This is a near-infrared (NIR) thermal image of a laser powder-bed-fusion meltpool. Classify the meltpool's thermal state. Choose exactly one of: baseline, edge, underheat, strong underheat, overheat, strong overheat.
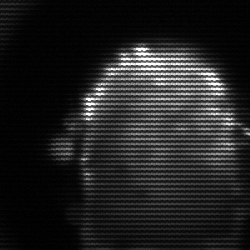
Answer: baseline